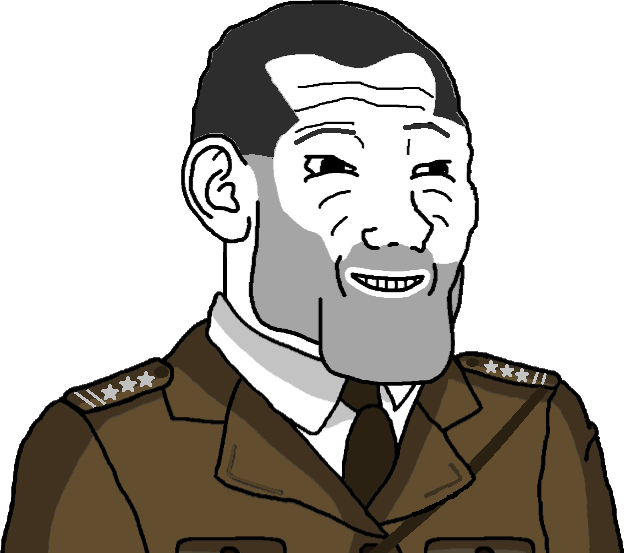
Label: 5_Grey_Chad